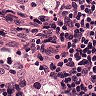
Metastatic tissue present: no